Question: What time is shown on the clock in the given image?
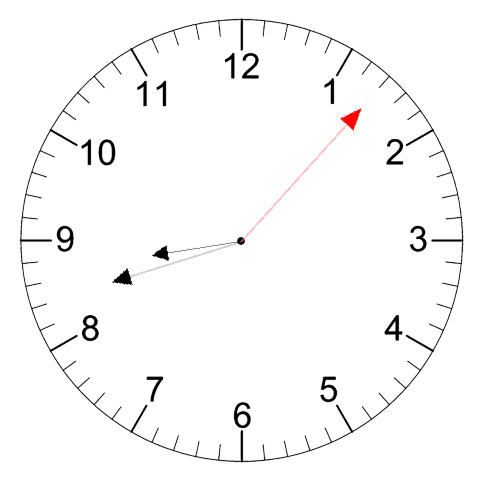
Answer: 08:42:07